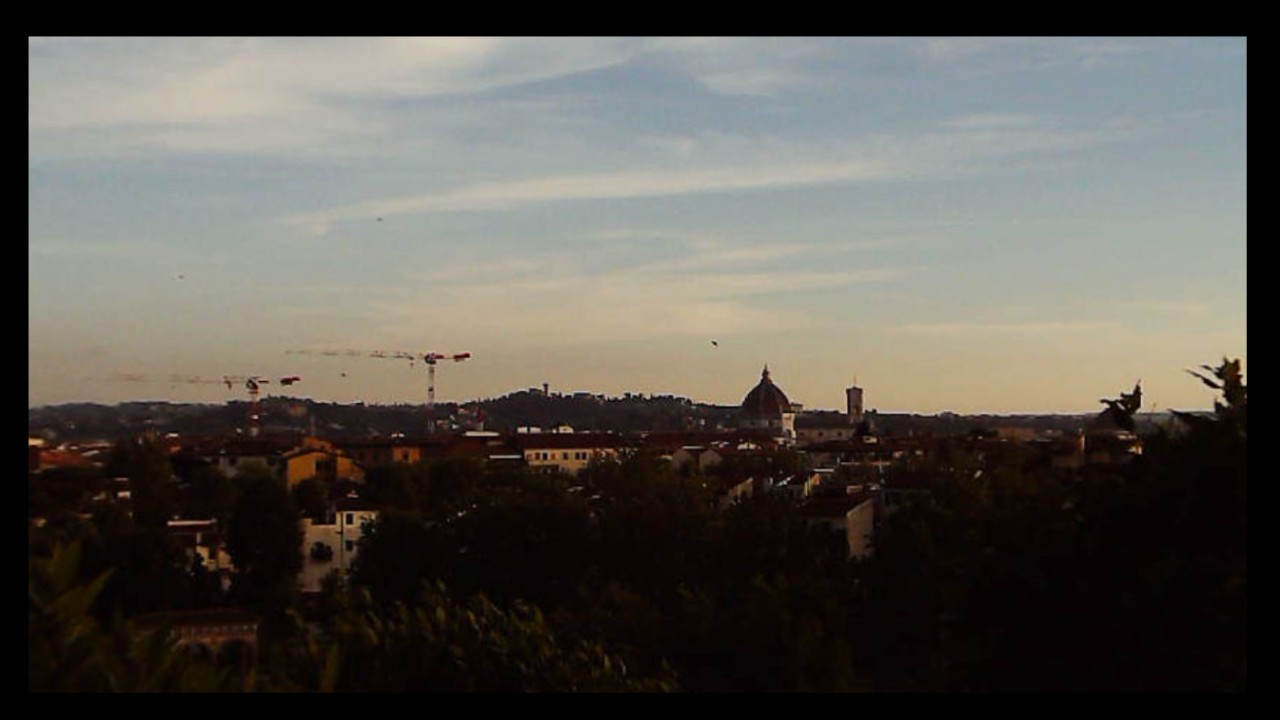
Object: Betafpv air75